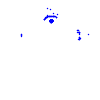
Particle: pion